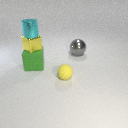
small yellow metal cube above large green rubber cube